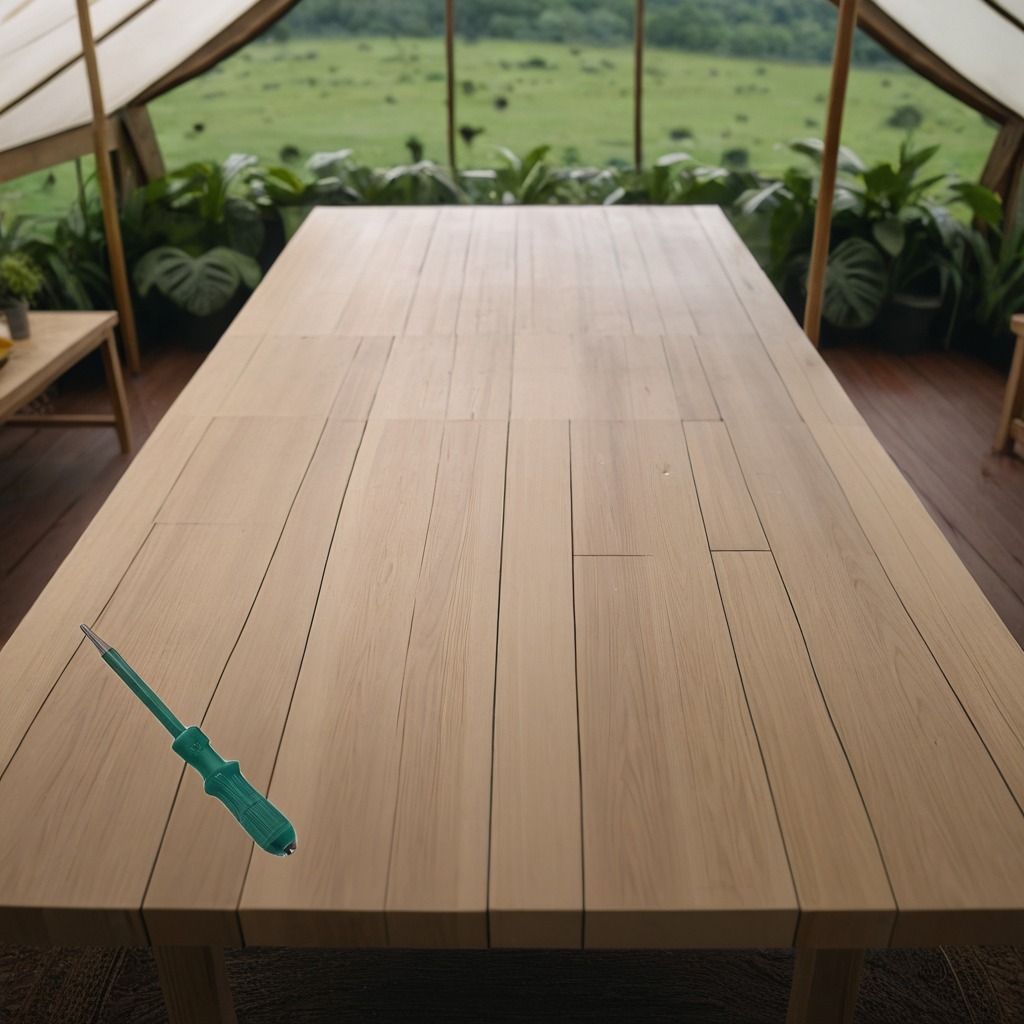
A screwdriver is lying on the wooden table inside a jungle field workshop tent.